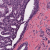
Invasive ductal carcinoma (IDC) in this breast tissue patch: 1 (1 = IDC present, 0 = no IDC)